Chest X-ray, AP view. Patient: 59 years old, sex M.
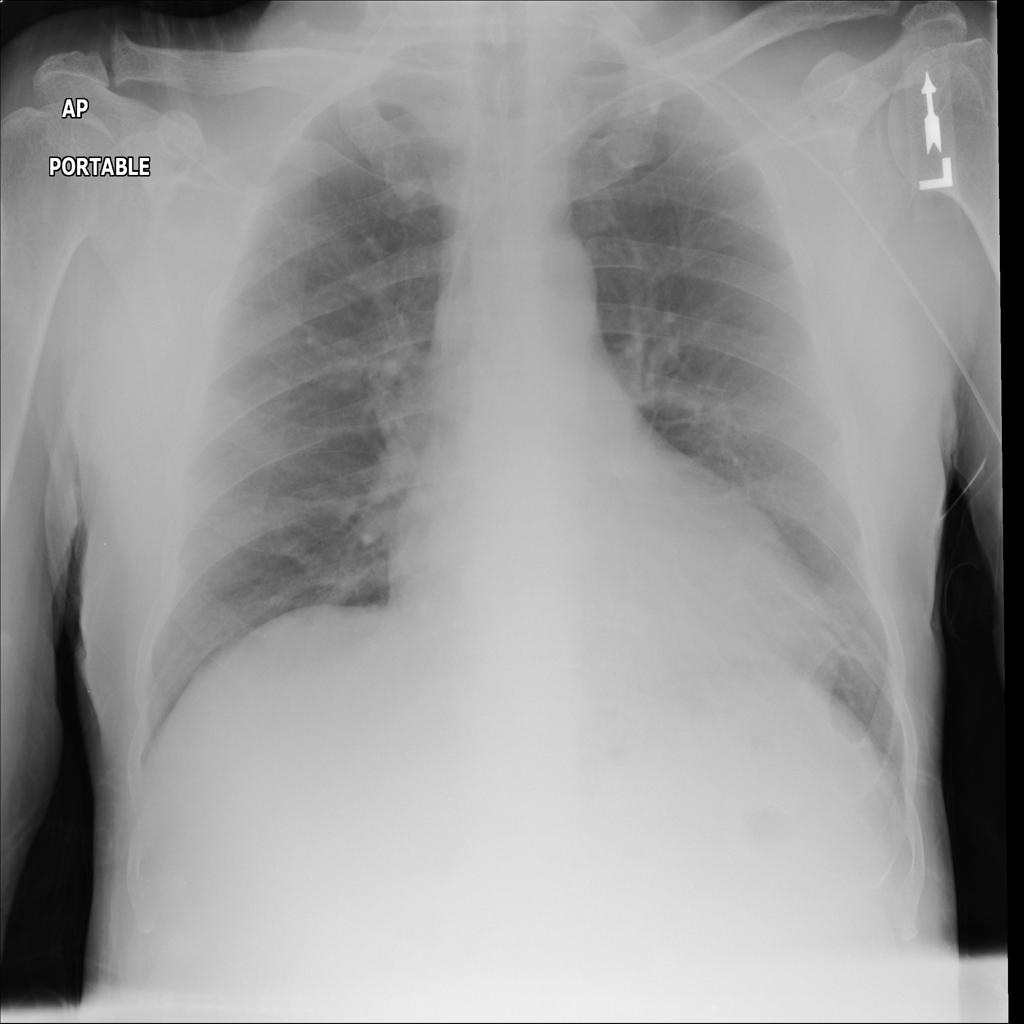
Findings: Infiltration